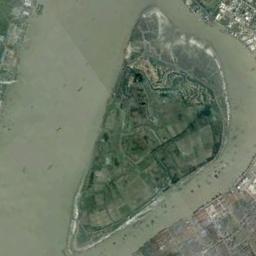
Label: island